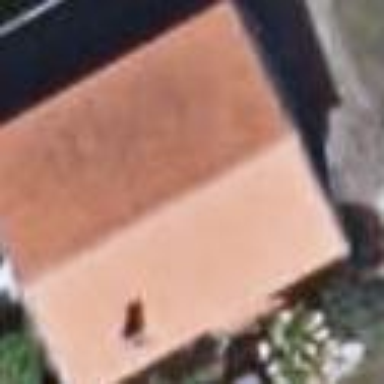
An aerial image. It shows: Simple house.